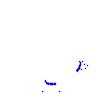
Particle: proton